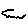
Label: cloud